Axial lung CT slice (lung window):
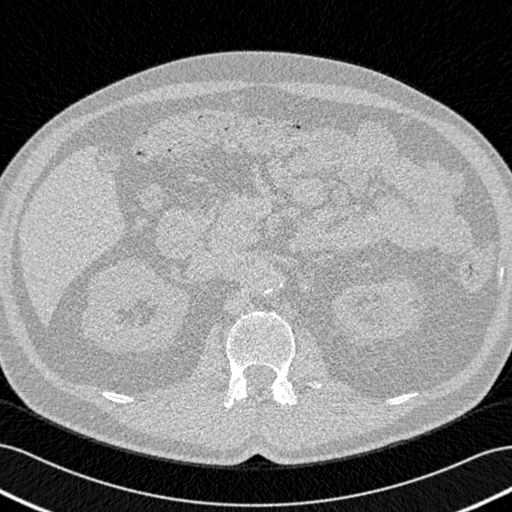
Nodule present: no